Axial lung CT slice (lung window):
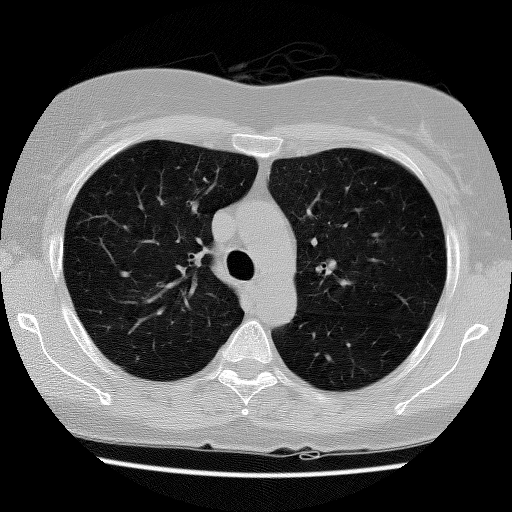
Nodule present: no